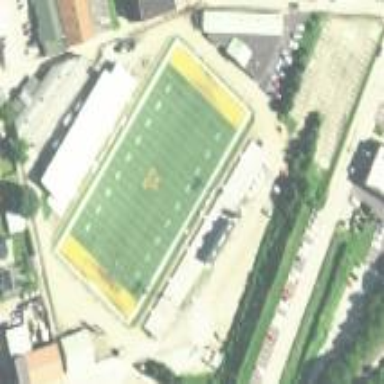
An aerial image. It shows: Stadium primarily used for American football.